Interaction volume radius: 10 \u00c5
Interaction volume height: 10 \u00c5
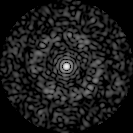
Disorder parameter: 0.8395